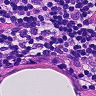
Metastatic tissue present: no